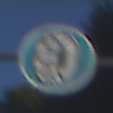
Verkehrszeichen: SchneekettenVorgeschrieben
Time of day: MorningAfternoon
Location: Outdoor (Suburban)
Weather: Clear
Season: NotSpecified
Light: Natural